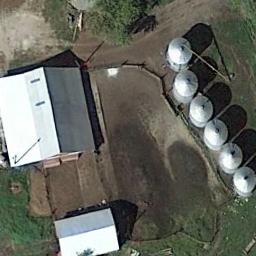
Label: storage tanks